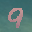
Label: 9